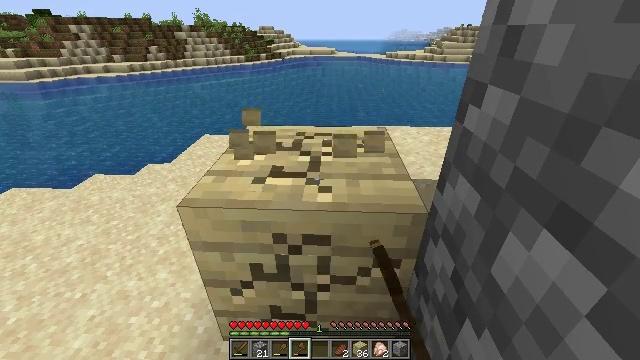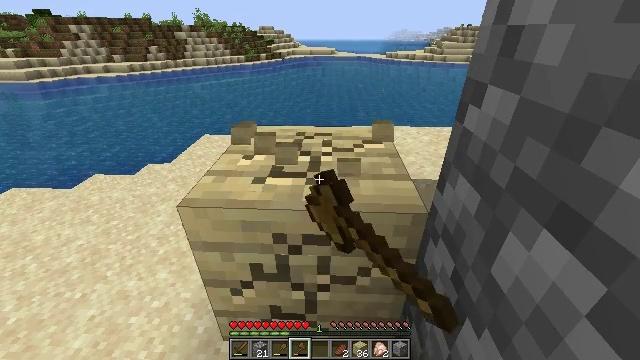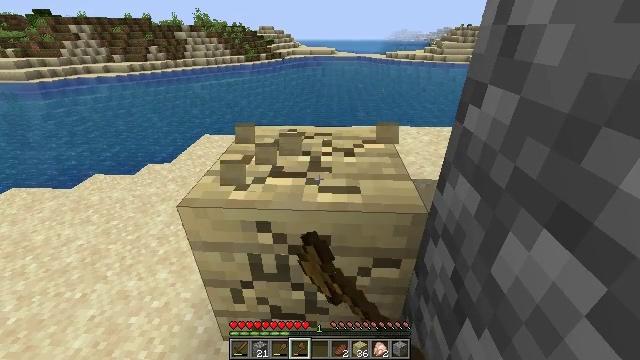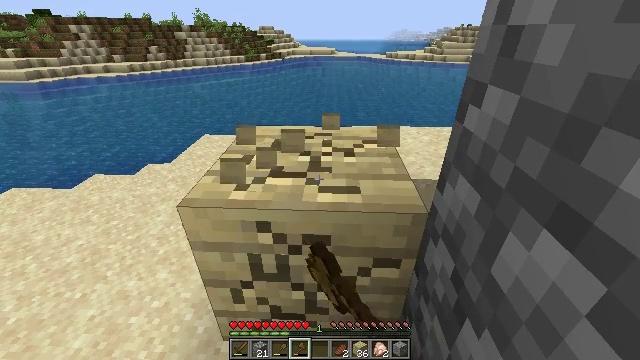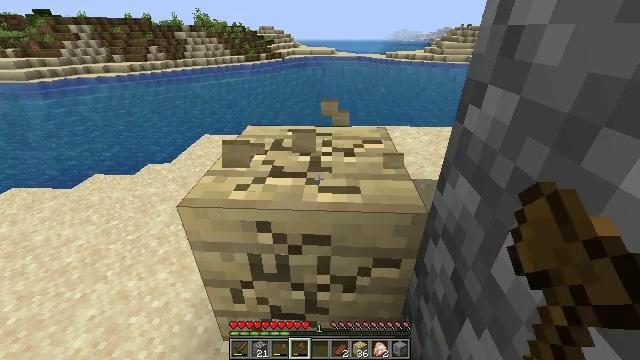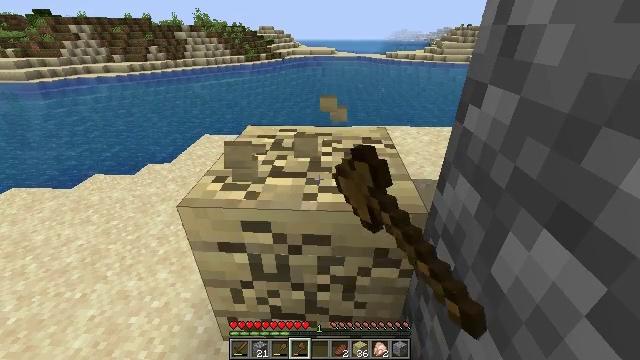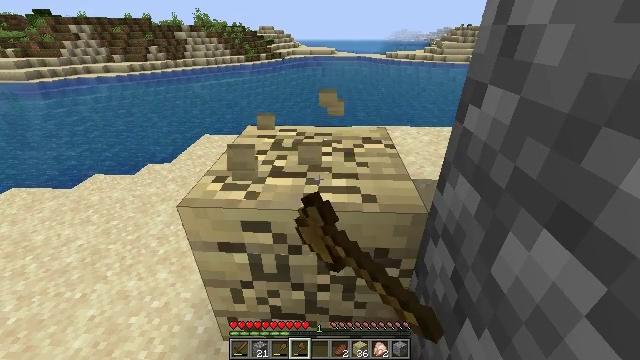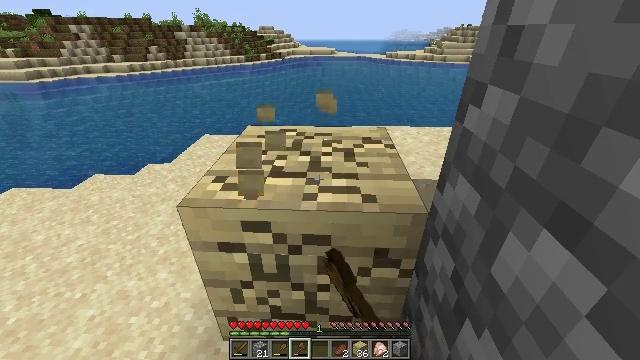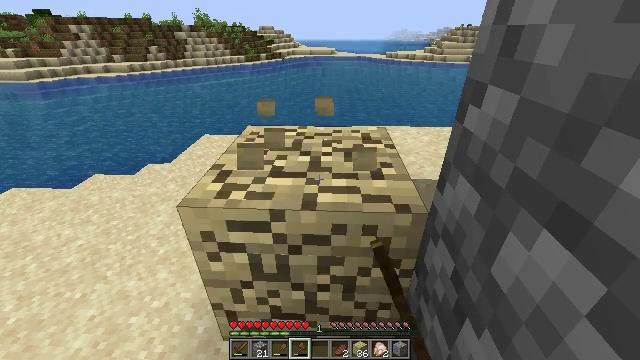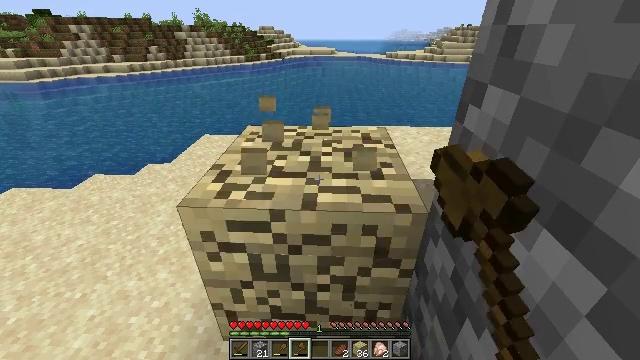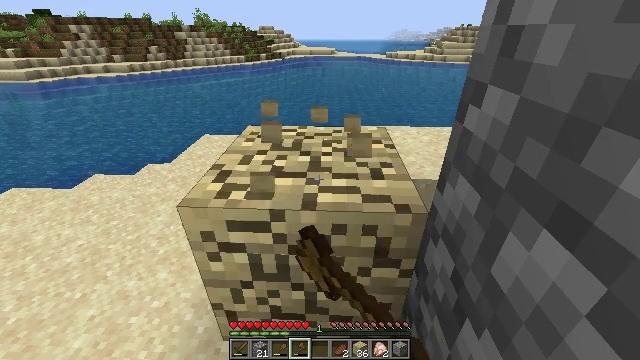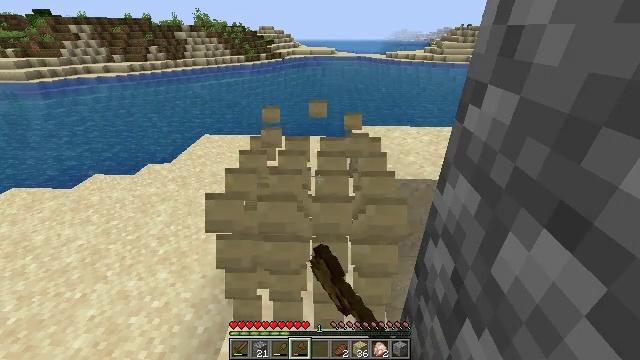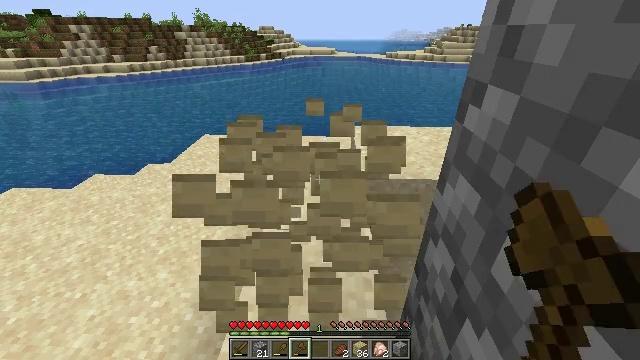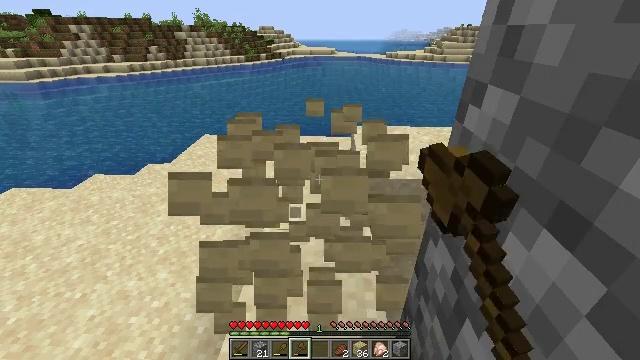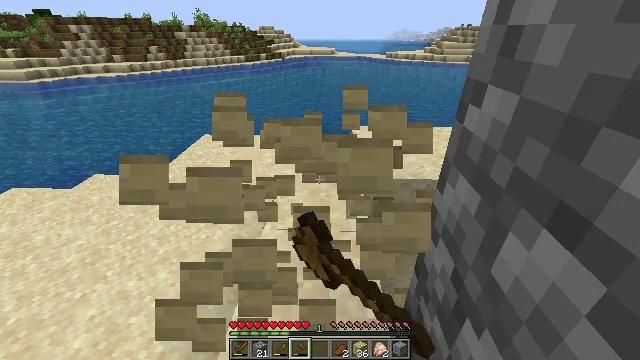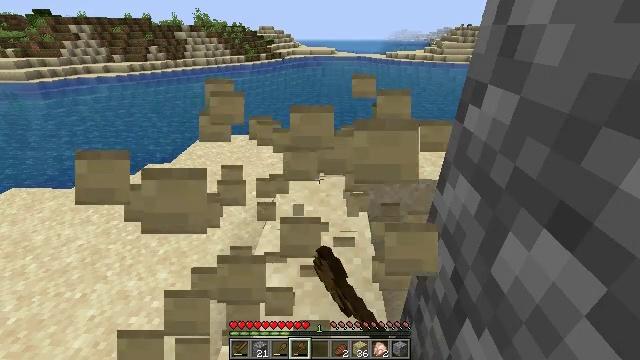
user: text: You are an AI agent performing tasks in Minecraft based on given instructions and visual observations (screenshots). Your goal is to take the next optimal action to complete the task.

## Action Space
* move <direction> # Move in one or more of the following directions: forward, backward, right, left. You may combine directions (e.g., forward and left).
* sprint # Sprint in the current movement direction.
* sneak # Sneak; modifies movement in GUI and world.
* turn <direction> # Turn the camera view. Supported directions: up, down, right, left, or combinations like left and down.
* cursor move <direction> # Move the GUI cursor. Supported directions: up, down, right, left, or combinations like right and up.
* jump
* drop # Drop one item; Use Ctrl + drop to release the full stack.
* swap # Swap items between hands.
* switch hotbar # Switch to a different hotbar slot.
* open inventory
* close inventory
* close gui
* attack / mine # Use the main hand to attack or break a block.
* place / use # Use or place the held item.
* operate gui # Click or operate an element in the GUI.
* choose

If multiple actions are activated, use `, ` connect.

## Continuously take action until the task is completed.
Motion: motion action
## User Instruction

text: Collect birch planks from structures.
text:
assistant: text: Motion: attack / mine
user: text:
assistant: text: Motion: attack / mine
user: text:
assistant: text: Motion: attack / mine
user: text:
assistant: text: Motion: attack / mine
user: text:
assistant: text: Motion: attack / mine
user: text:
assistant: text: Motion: attack / mine
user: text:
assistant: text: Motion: attack / mine
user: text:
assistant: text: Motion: attack / mine
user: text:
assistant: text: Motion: attack / mine
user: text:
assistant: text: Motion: attack / mine
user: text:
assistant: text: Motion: attack / mine
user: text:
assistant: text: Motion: attack / mine
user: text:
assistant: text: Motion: attack / mine
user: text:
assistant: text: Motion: attack / mine
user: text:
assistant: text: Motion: attack / mine
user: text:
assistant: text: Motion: attack / mine
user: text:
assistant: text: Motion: attack / mine
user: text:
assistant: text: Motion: no_op
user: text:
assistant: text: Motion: no_op
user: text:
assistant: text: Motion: turn left and down
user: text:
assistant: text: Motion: turn left and down
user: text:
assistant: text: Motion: turn left and down
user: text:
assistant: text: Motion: turn left and down
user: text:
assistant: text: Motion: no_op
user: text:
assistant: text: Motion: no_op
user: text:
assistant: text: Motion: no_op
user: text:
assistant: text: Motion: move forward
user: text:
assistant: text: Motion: move forward, turn right and up
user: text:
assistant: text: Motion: move forward, turn right and up
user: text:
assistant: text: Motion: move forward, turn right and up